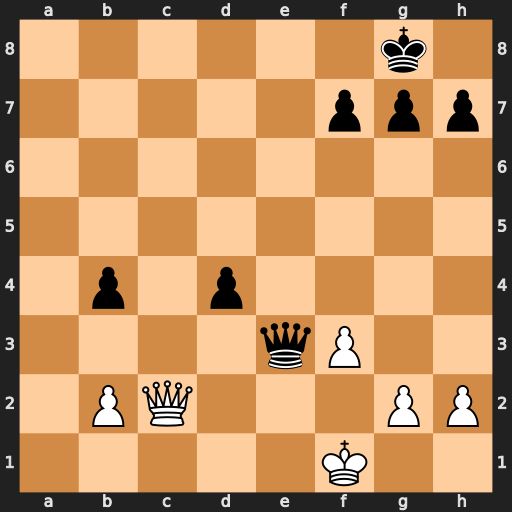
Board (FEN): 6k1/5ppp/8/8/1p1p4/4qP2/1PQ3PP/5K2
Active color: w
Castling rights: -
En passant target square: -
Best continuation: Qc8+ Qe8 Qxe8#